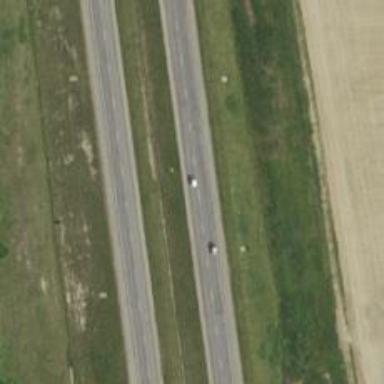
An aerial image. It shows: Primary highway with expressway characteristics.